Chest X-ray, PA view. Patient: 42 years old, sex F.
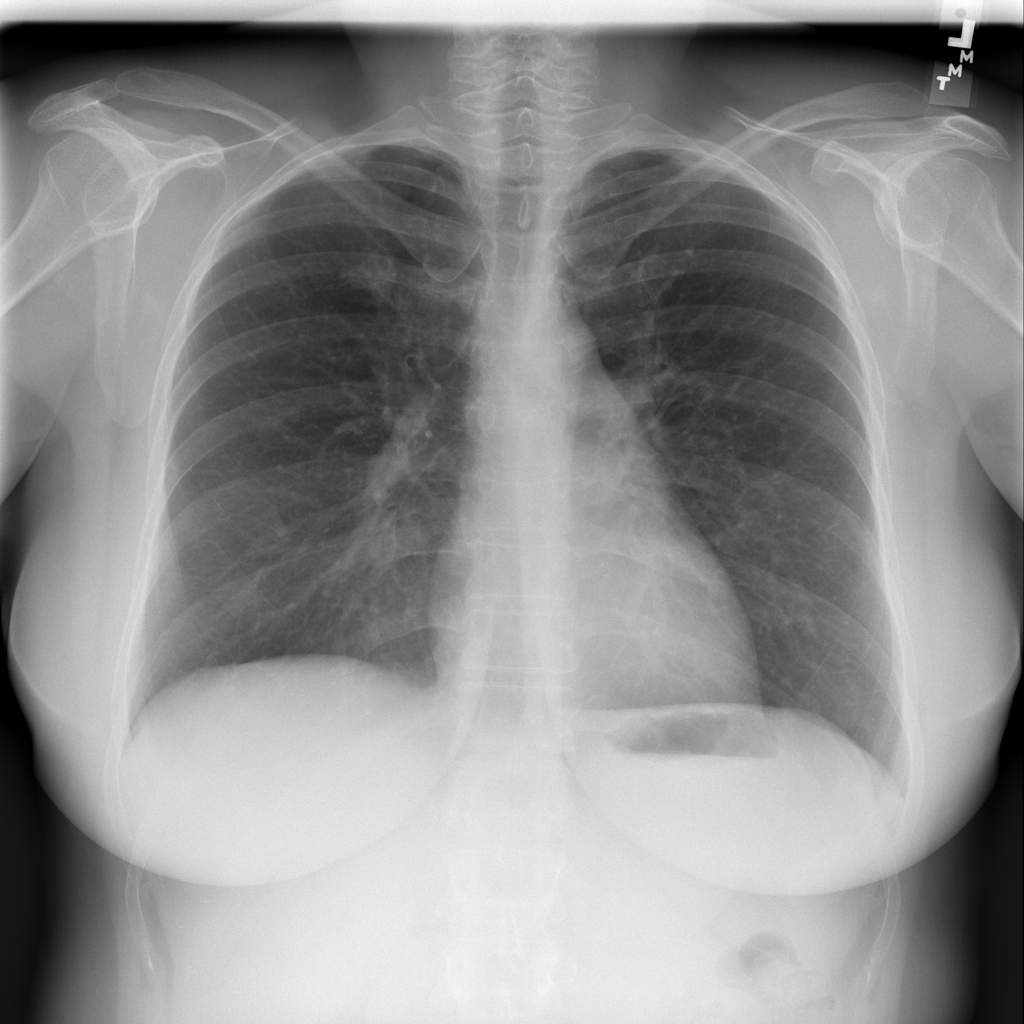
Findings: No Finding